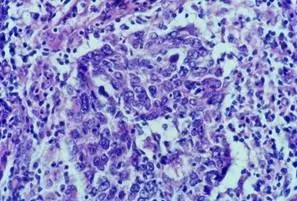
Cytology.
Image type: pathology (h&e)